Field crop: tomato
Growth stage: 2
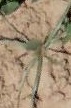
Species: cyperus